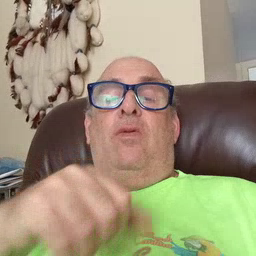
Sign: girl